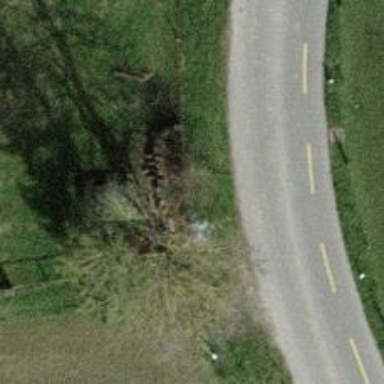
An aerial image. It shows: Evergreen needle-leaved tree.